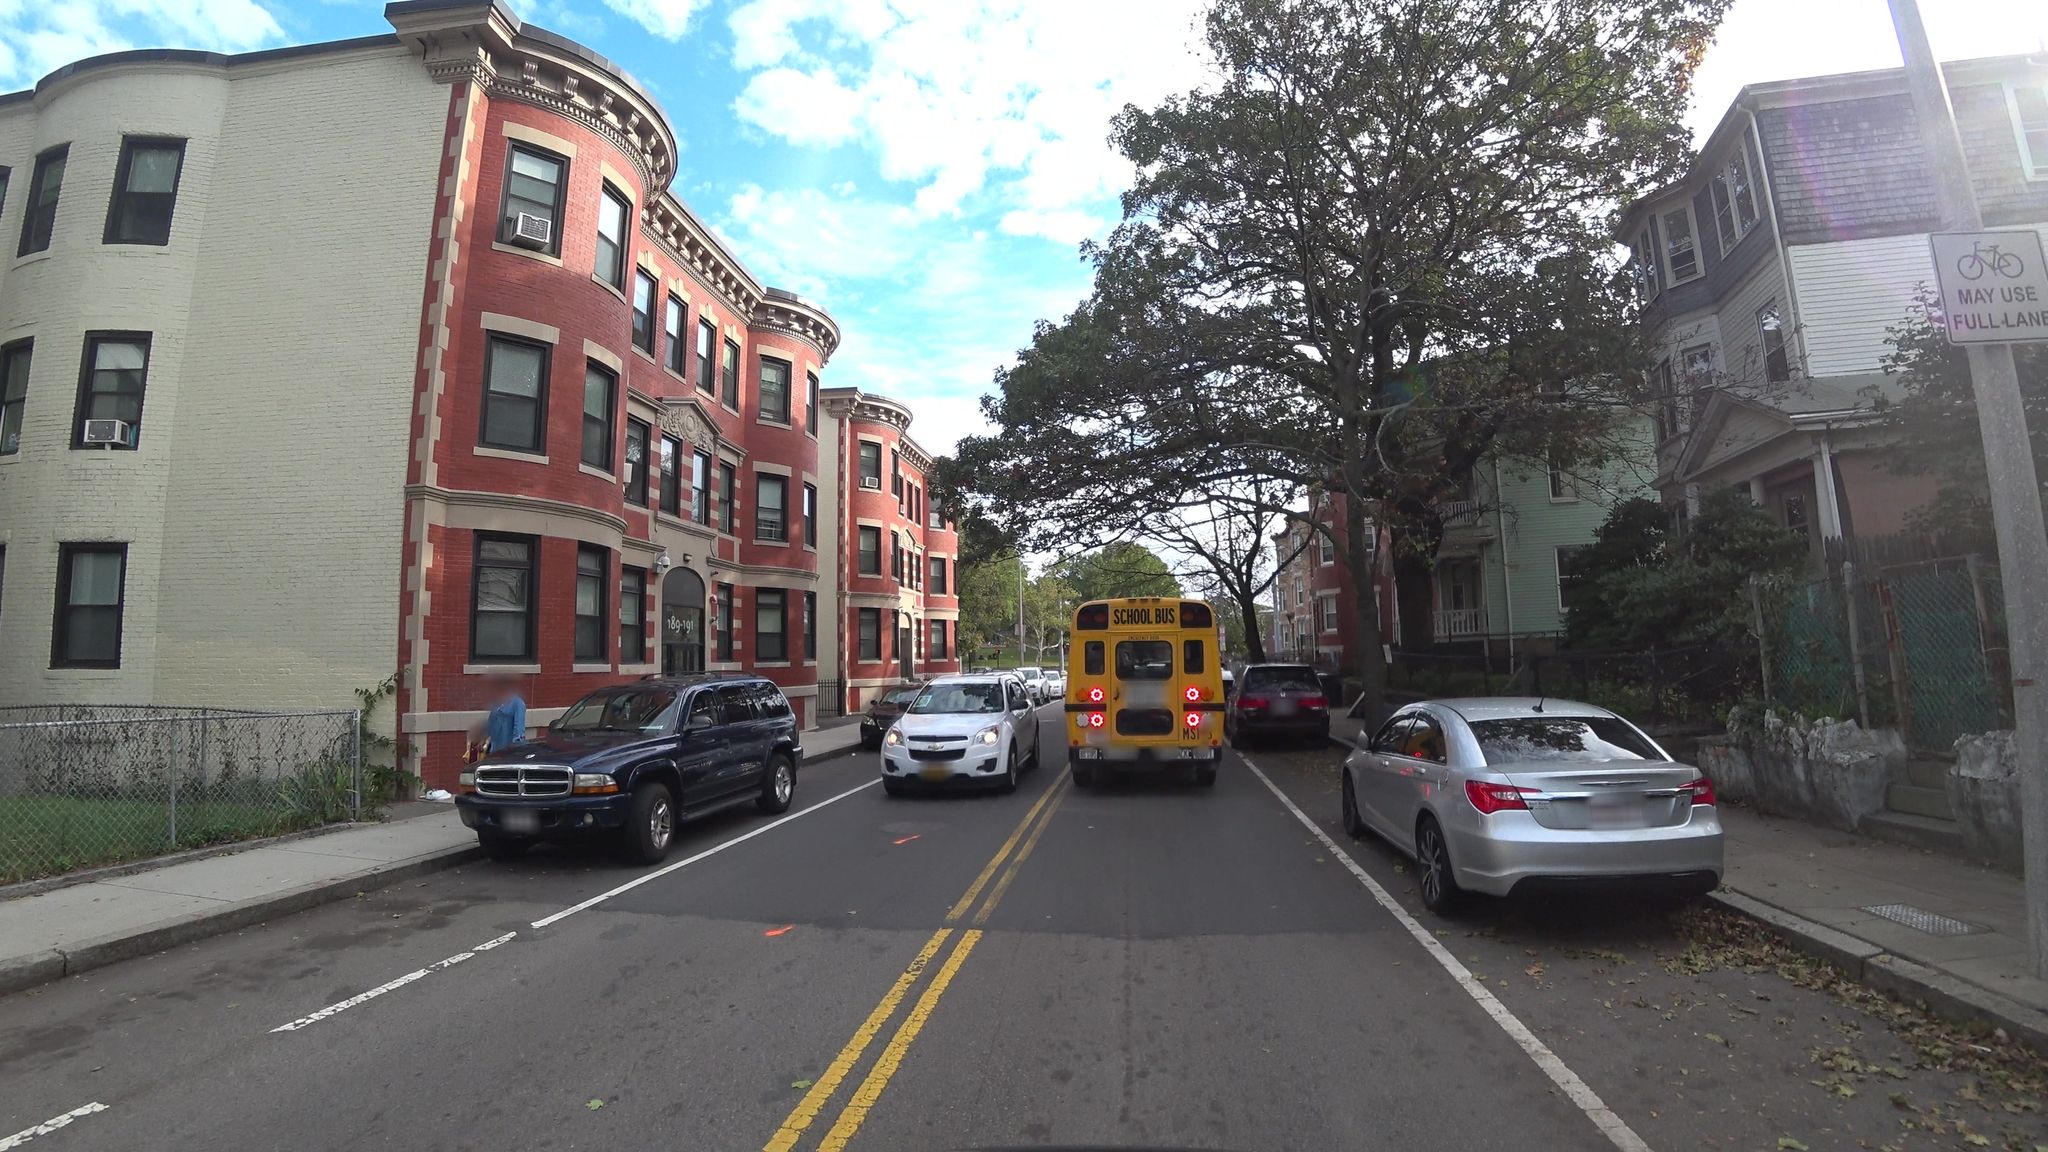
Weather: cloudy
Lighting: day
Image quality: good
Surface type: driving surface
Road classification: tertiary
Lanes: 2
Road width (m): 19.8
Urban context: urban centre
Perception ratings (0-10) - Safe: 6.14, Lively: 6.78, Beautiful: 7.93, Boring: 1.97, Depressing: 4.48, Wealthy: 7.37